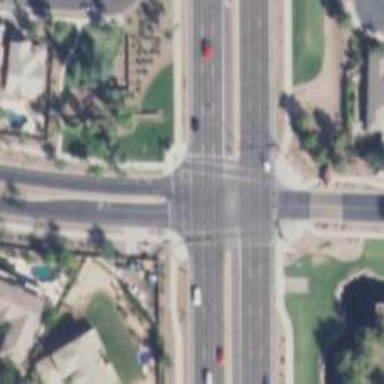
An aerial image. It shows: Crossing on the road.